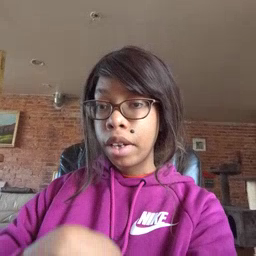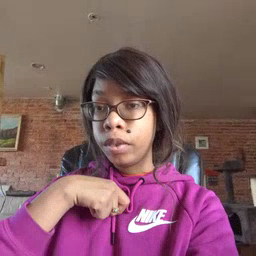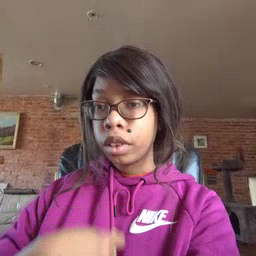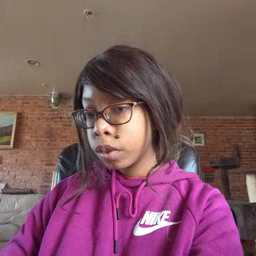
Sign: zipper